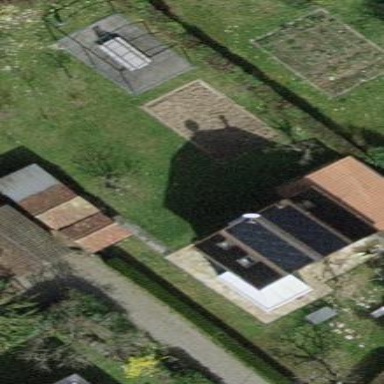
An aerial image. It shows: Garden enclosed by fence.